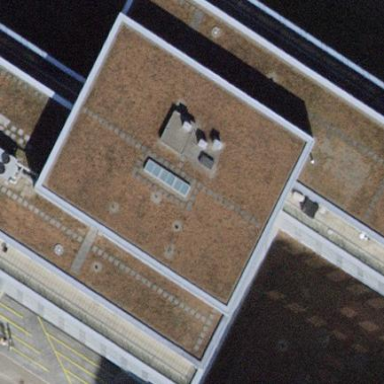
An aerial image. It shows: Office building.